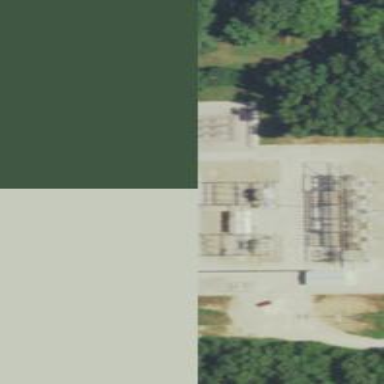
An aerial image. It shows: Switch for power supply.